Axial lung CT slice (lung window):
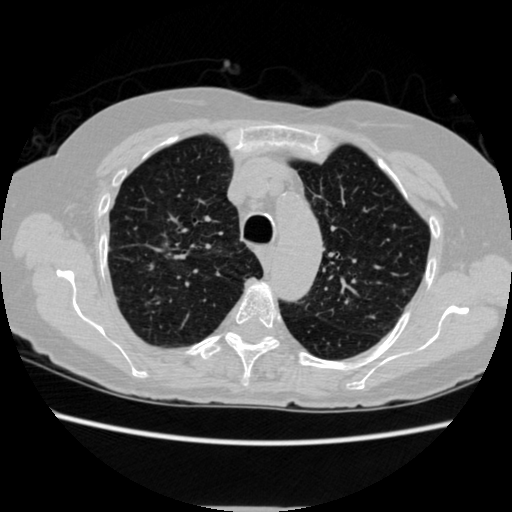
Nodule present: no